Question: How do you create a search box with a button next to it like google search as you see in a FireFox tab page?
I'm only interested in the style, not it's search behavior.
And with style i mean how it's horizontally and vertically centered in the middle.
CSS code from developerstool:
'''
#searchSubmit {
-moz-border-bottom-colors: none;
-moz-border-left-colors: none;
-moz-border-right-colors: none;
-moz-border-start: 1px solid transparent;
-moz-border-top-colors: none;
-moz-margin-start: -1px;
background: linear-gradient(rgba(255, 255, 255, 0.8), rgba(255, 255, 255, 0.1)) repeat scroll 0 0 padding-box transparent;
border-color: rgba(23, 51, 78, 0.15) rgba(23, 51, 78, 0.17) rgba(23, 51, 78, 0.2);
border-image: none;
border-radius: 0 2.5px 2.5px 0;
border-style: solid;
border-width: 1px;
box-shadow: 0 0 2px rgba(255, 255, 255, 0.5) inset, 0 1px 0 rgba(255, 255, 255, 0.2);
cursor: pointer;
padding: 0 9px;
transition-duration: 150ms;
transition-property: background-color, border-color, box-shadow;
}
'''
This is a screenshot of how it looks like now:

The MVC view code:
'''
@using (Html.BeginForm("Search", "Home", FormMethod.Post))
{
<div id="#searchContainer">
@Html.MultiSelectBoxFor(model => model.TestIds, Model.Tests)
@Html.SubmitButton("Submit", "Submit")
</div>
}
<style type="text/css">
#searchContainer {
width: 100px;
height: 25px;
/*background-color: red;*/
position: absolute;
top:0;
bottom: 0;
left: 0;
right: 0;
margin: auto;
}
#searchText {
-moz-border-bottom-colors: none;
-moz-border-left-colors: none;
-moz-border-right-colors: none;
-moz-border-top-colors: none;
-moz-box-flex: 1;
background: none repeat scroll 0 0 padding-box rgba(255, 255, 255, 0.9);
border-color: rgba(23, 51, 78, 0.15) rgba(23, 51, 78, 0.17) rgba(23, 51, 78, 0.2);
border-image: none;
border-radius: 2.5px 0 0 2.5px;
border-style: solid;
border-width: 1px;
box-shadow: 0 1px 0 rgba(8, 22, 37, 0.02) inset, 0 0 2px rgba(8, 22, 37, 0.1) inset, 0 1px 0 rgba(255, 255, 255, 0.2);
padding: 6px 8px;
}
</style>
'''
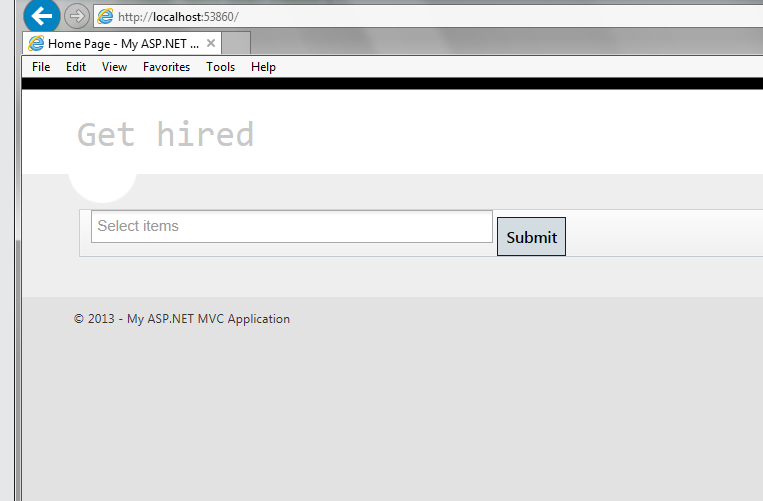
Answer: Check this similar post for your answer:
<URL>
The css from that post:
'''
div {
width: 100px;
height: 100px;
background-color: red;
position: absolute;
top:0;
bottom: 0;
left: 0;
right: 0;
margin: auto;
}
'''
To get your textbox...
<URL>